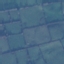
Land use / land cover class: Pasture